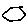
Label: hexagon